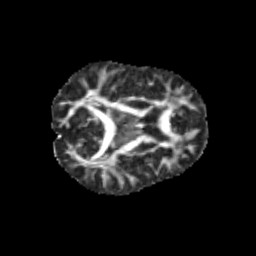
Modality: FA
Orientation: axial
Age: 12
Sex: male
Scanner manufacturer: siemens
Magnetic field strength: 3 T
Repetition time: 3.8 s
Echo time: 0.07 s